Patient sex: M
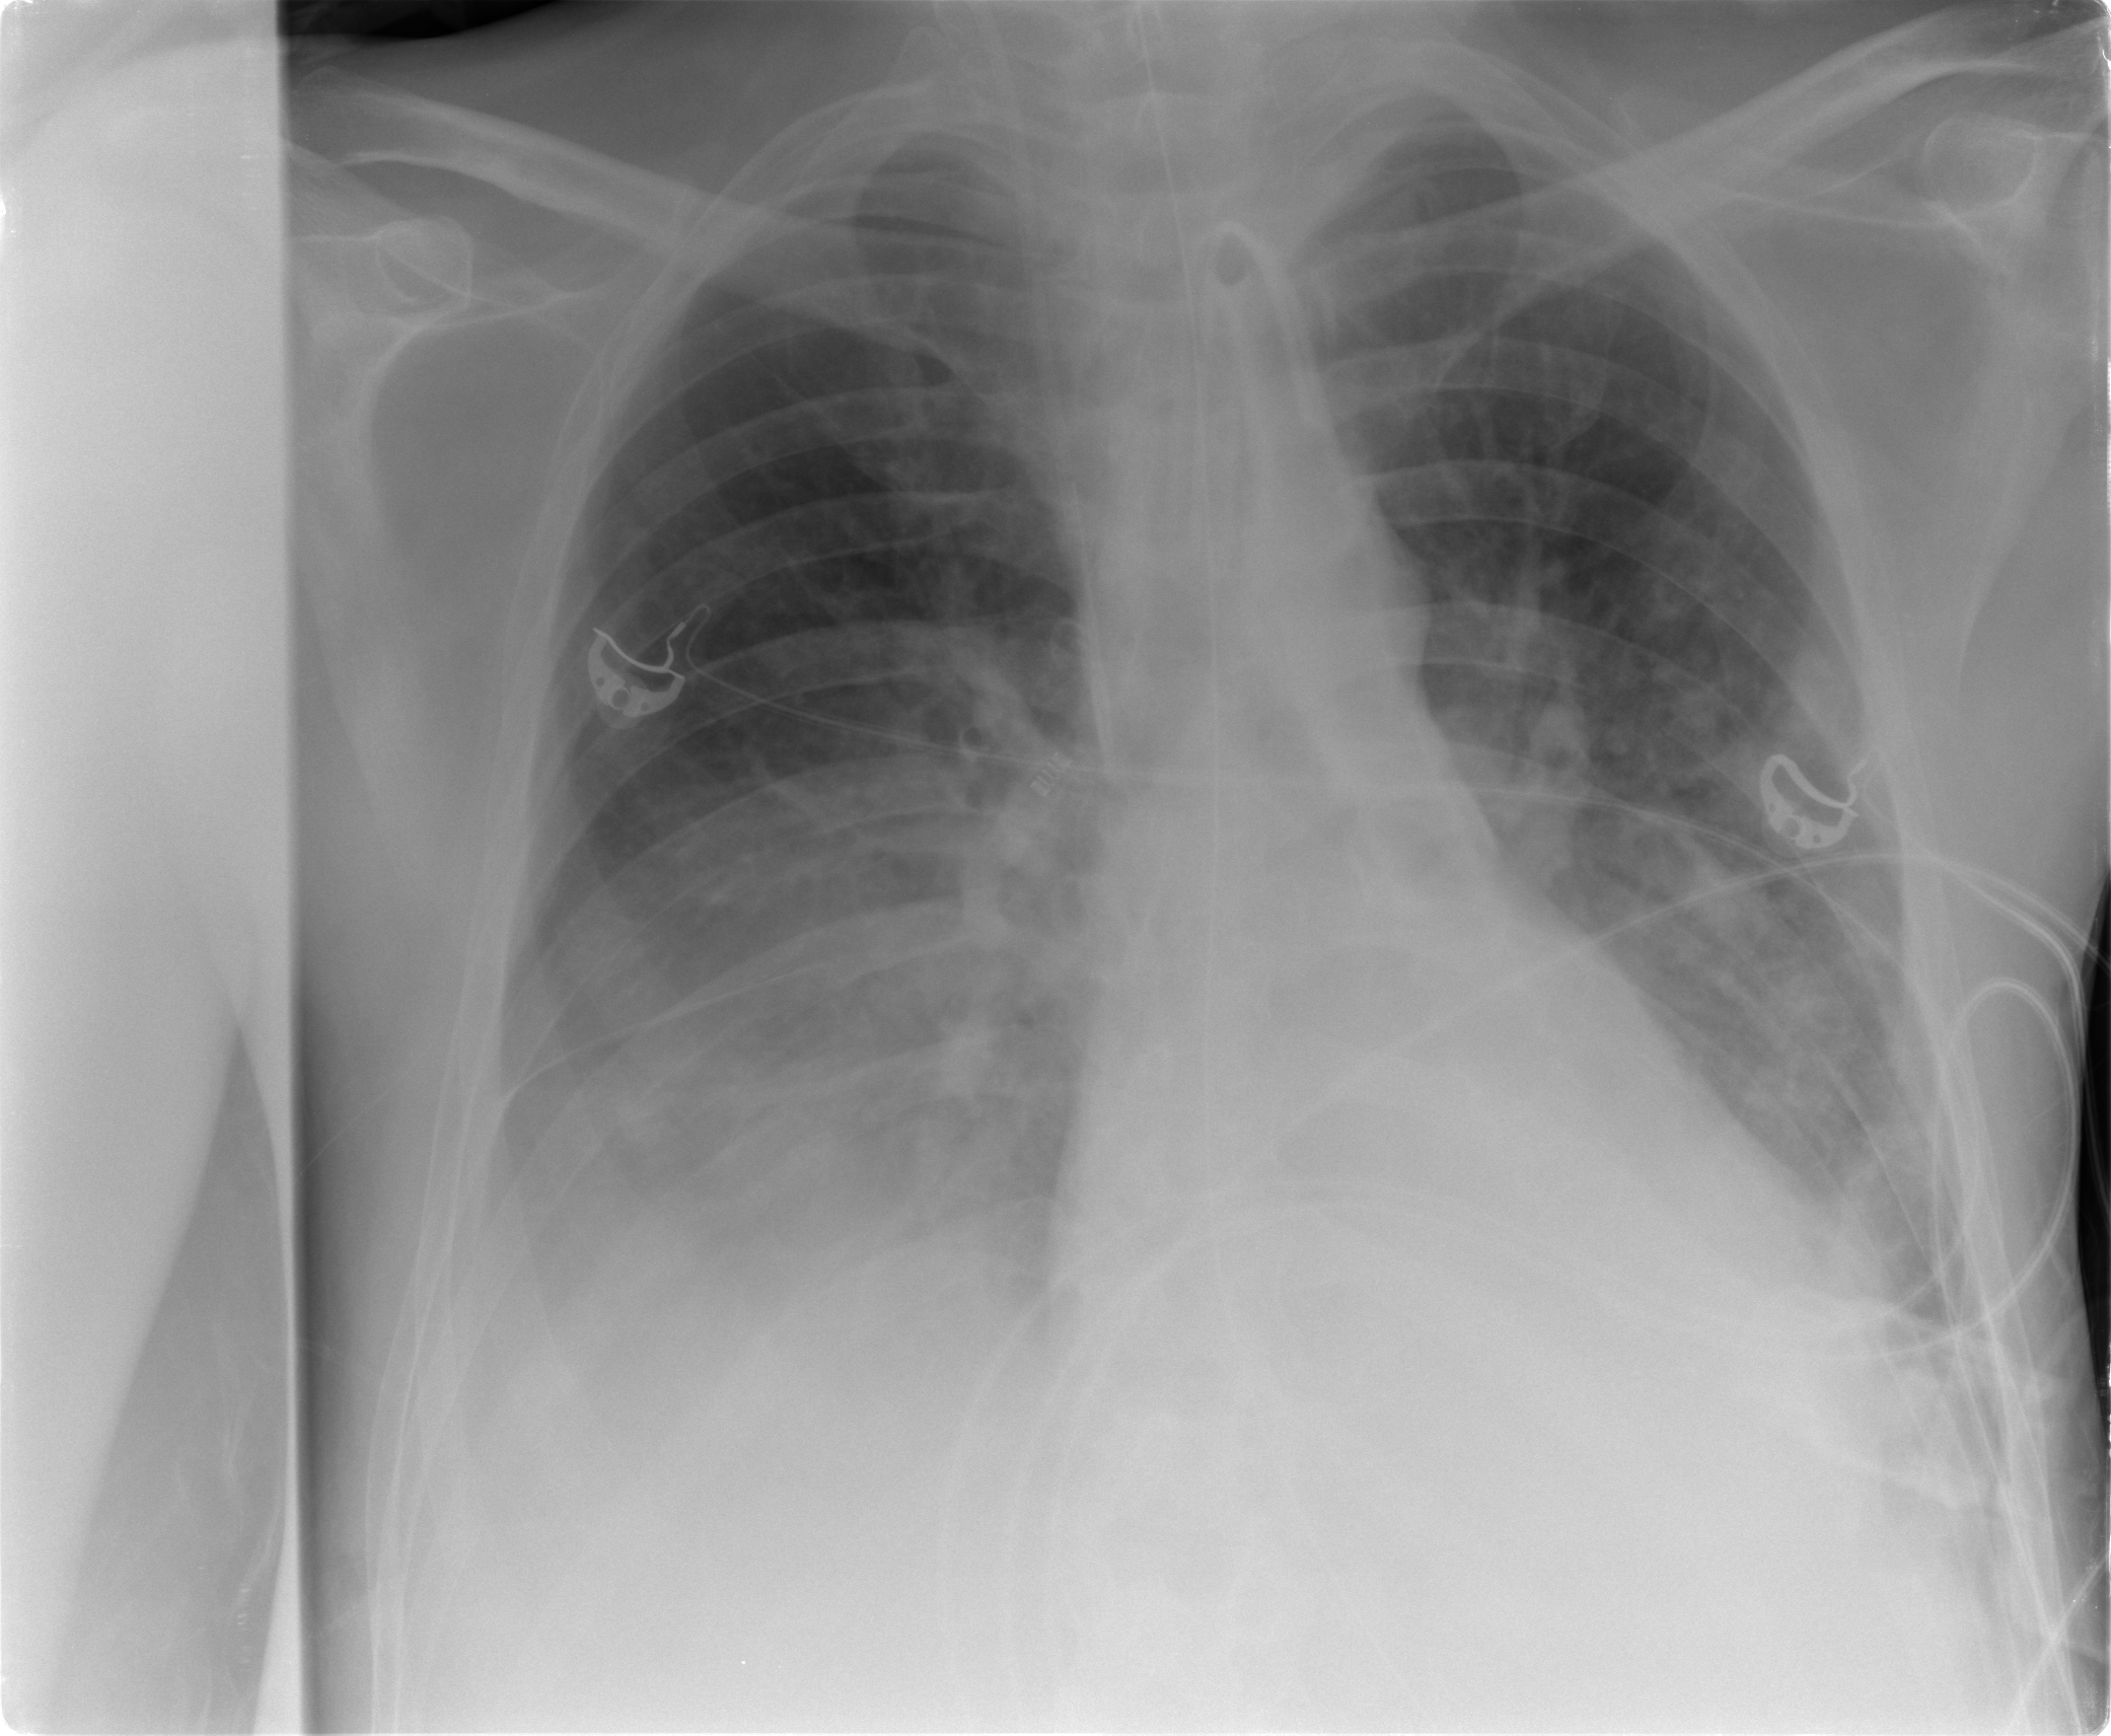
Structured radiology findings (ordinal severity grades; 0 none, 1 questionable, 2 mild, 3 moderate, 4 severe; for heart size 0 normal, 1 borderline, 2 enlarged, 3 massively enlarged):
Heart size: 0
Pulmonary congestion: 0
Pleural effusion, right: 2
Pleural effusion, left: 2
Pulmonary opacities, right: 2
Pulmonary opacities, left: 0
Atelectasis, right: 2
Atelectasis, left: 2